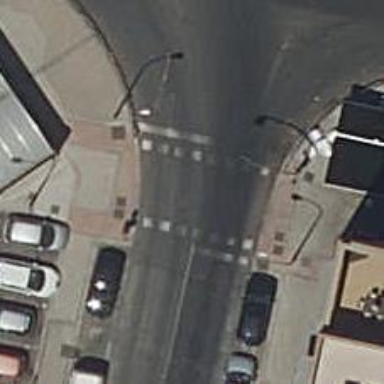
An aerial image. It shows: Crossing with traffic signals.